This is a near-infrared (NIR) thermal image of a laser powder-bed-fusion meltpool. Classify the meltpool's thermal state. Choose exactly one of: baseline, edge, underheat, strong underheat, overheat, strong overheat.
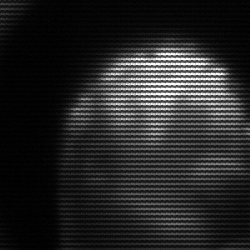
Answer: edge